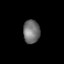
Tissue: lung
Cell type: Endothelial cells
Senescence score: 0.5535
Nuclear area (px): 383
Mean DAPI intensity: 113.428